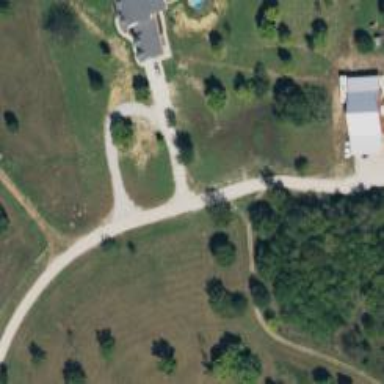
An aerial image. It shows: Driveway leading to service road.